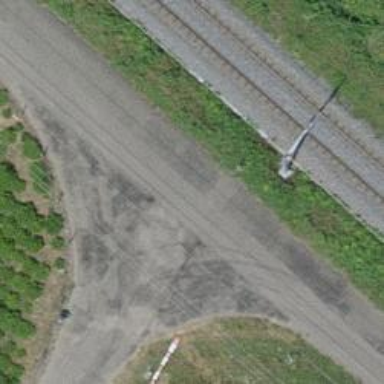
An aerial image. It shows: Asphalt track with grade1 tracktype suitable for agricultural vehicles.